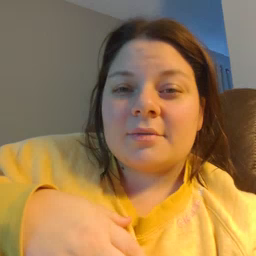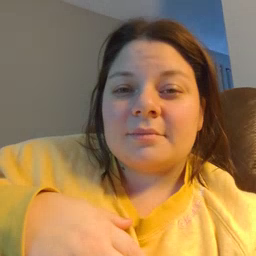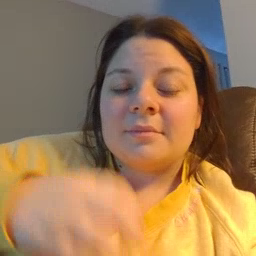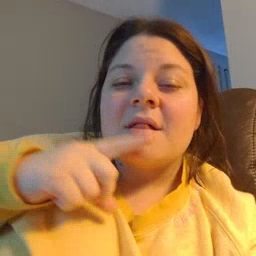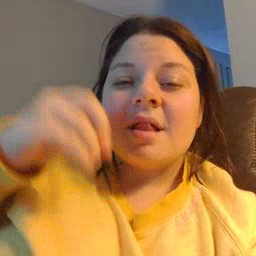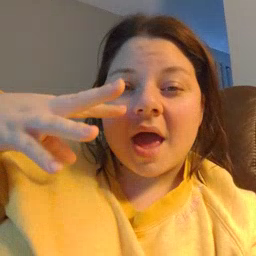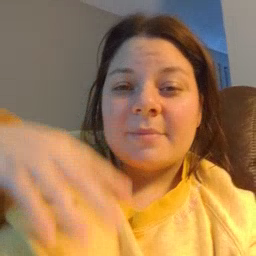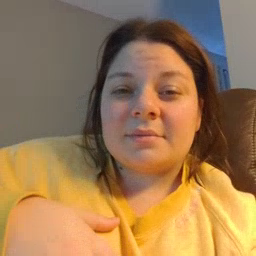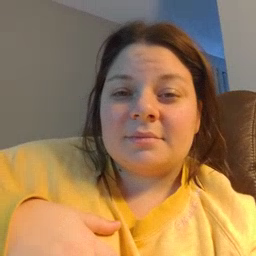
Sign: lamp